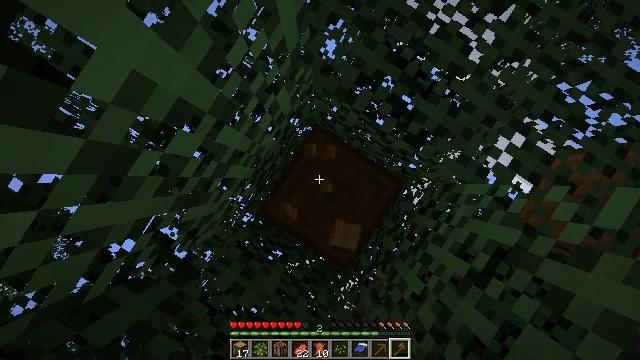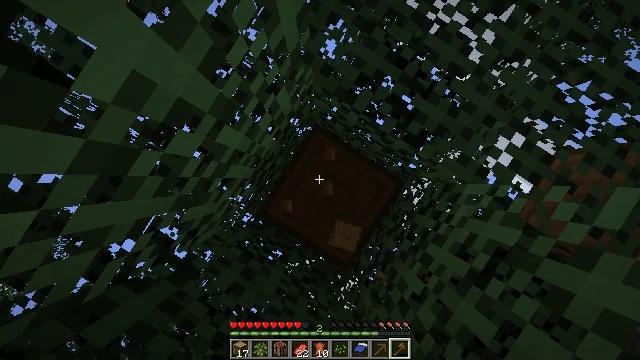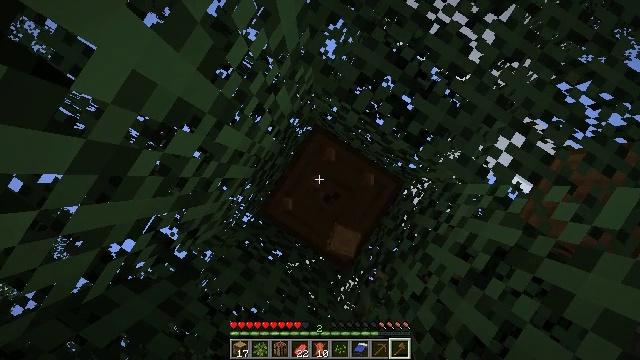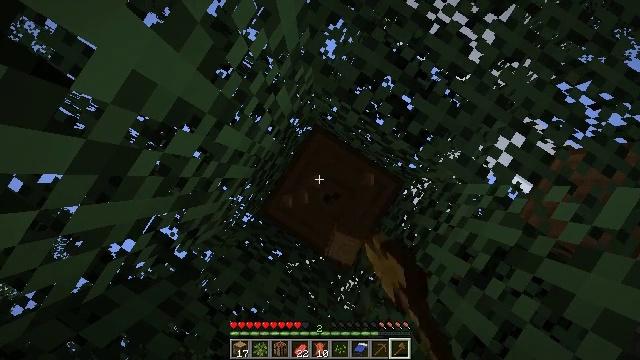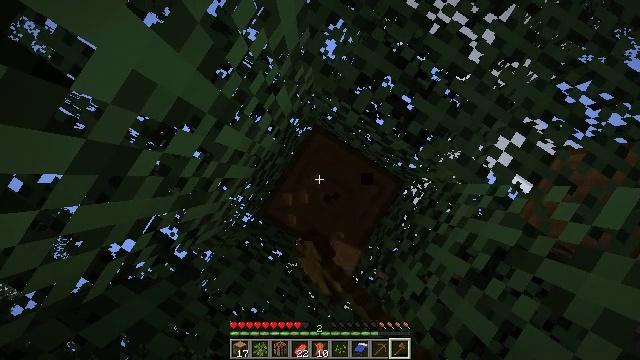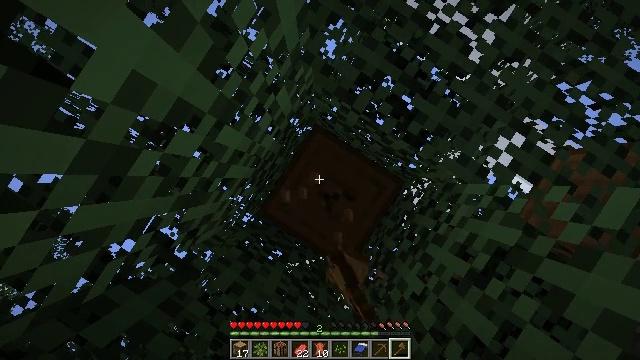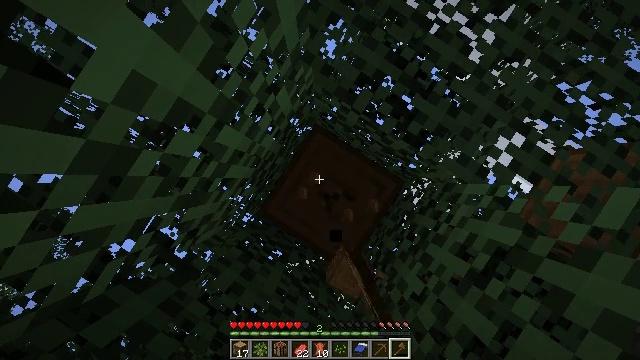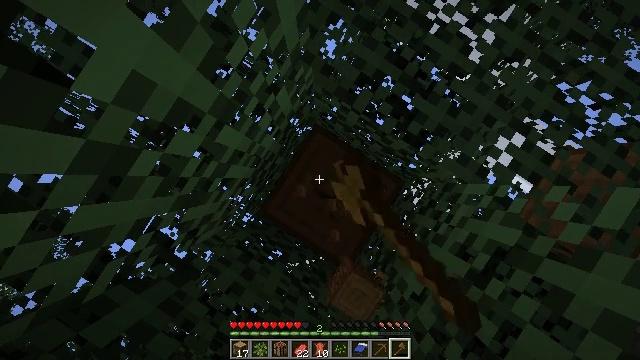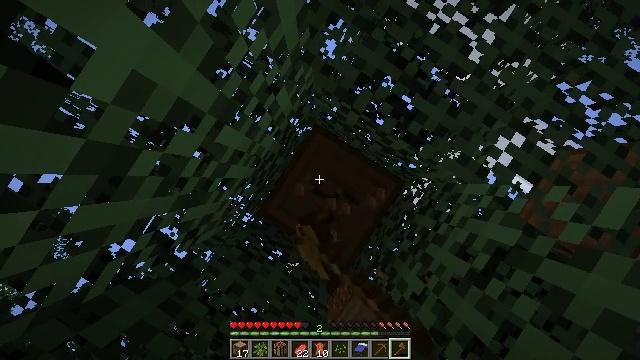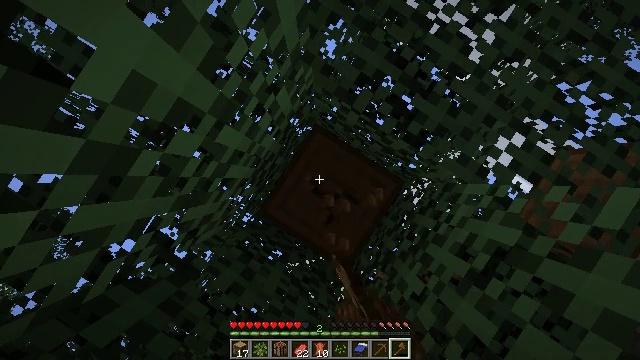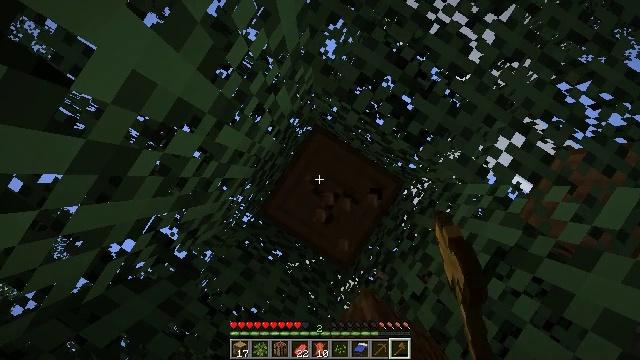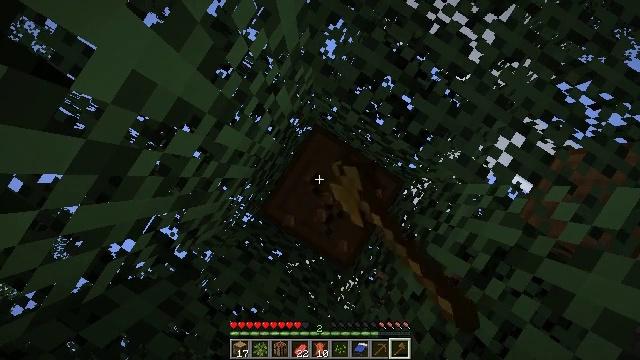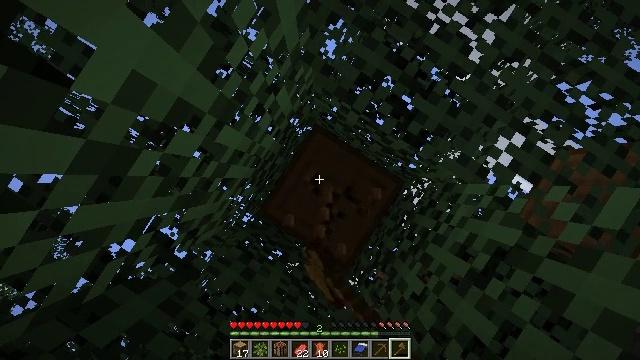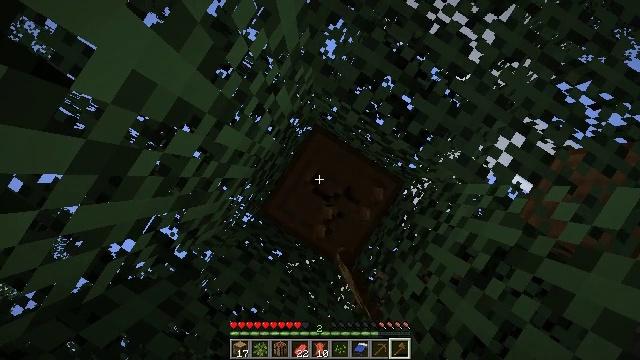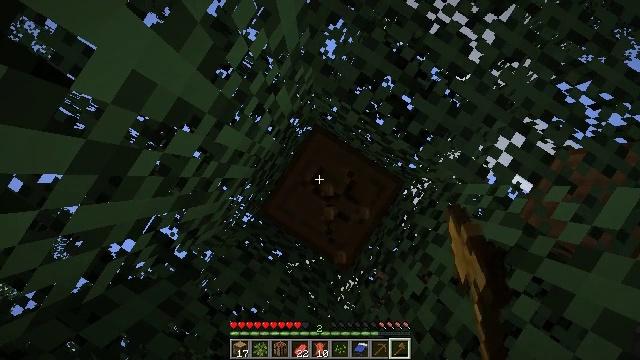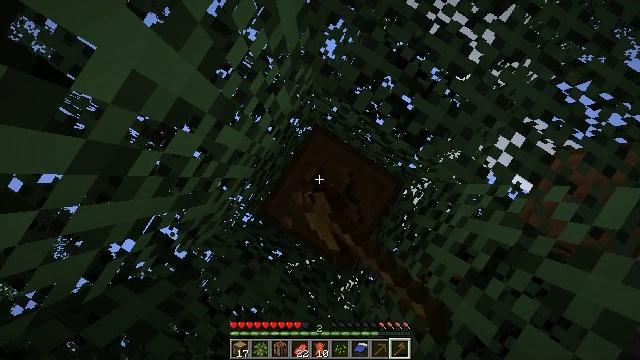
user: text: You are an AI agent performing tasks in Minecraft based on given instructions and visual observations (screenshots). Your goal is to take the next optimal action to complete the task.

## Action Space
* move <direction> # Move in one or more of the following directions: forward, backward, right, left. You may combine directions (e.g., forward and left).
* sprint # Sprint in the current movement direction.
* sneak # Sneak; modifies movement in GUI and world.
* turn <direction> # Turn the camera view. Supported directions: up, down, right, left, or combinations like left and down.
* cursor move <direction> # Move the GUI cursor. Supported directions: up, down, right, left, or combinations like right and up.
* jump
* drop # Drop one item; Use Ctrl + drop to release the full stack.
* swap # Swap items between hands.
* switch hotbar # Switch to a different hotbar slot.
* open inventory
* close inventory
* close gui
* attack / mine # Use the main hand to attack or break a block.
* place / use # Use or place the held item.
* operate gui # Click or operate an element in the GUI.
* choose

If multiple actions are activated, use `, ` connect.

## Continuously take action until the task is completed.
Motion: motion action
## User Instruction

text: Gather spruce log by chopping the tree.
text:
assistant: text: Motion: attack / mine
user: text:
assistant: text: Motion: attack / mine
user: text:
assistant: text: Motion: attack / mine
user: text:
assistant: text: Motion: attack / mine
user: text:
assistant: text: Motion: attack / mine
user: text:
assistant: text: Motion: attack / mine
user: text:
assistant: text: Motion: attack / mine
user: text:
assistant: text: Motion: attack / mine
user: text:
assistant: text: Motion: attack / mine
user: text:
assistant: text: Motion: attack / mine
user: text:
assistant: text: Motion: attack / mine
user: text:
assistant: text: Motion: attack / mine
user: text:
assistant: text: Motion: attack / mine
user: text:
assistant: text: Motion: attack / mine
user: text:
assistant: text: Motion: attack / mine
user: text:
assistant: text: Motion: attack / mine
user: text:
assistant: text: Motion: attack / mine
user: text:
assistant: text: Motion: attack / mine
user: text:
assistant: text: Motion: attack / mine
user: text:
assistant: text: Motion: attack / mine
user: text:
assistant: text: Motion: attack / mine
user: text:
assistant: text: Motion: attack / mine
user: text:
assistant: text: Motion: attack / mine
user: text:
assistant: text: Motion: attack / mine
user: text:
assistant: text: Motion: attack / mine
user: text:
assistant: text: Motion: attack / mine
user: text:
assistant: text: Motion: attack / mine
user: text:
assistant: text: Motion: attack / mine
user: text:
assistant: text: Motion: attack / mine
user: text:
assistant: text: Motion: attack / mine